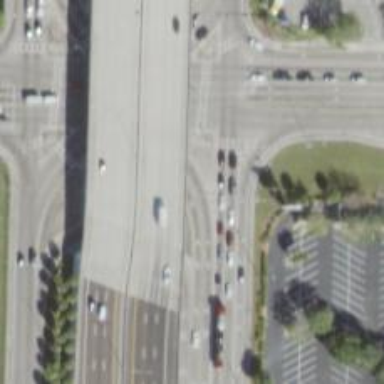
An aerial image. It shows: Asphalt road with primary link designation.